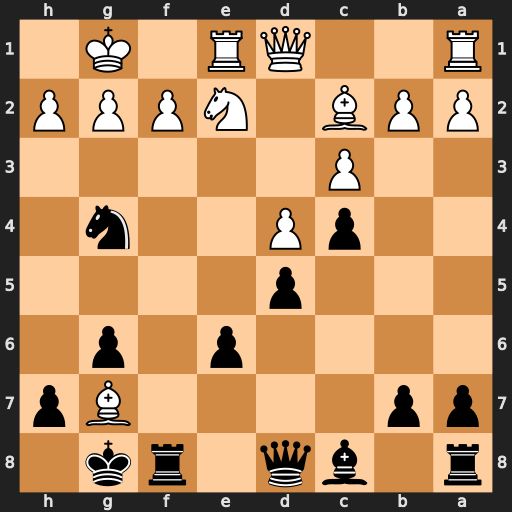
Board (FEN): r1bq1rk1/pp4Bp/4p1p1/3p4/2pP2n1/2P5/PPB1NPPP/R2QR1K1
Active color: b
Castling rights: -
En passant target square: -
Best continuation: Qh4 Bxf8 Qxf2+ Kh1 Ne3 Nf4 Nxd1